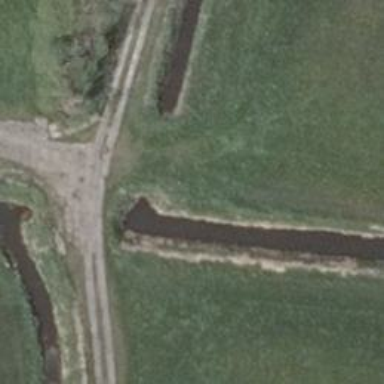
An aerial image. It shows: Canal.